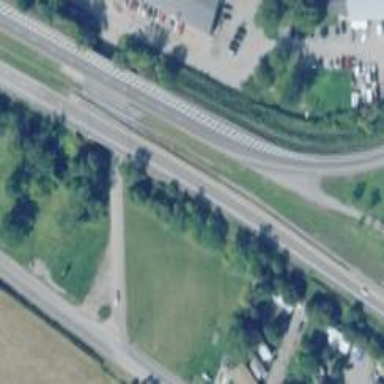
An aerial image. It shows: Motorway junction.